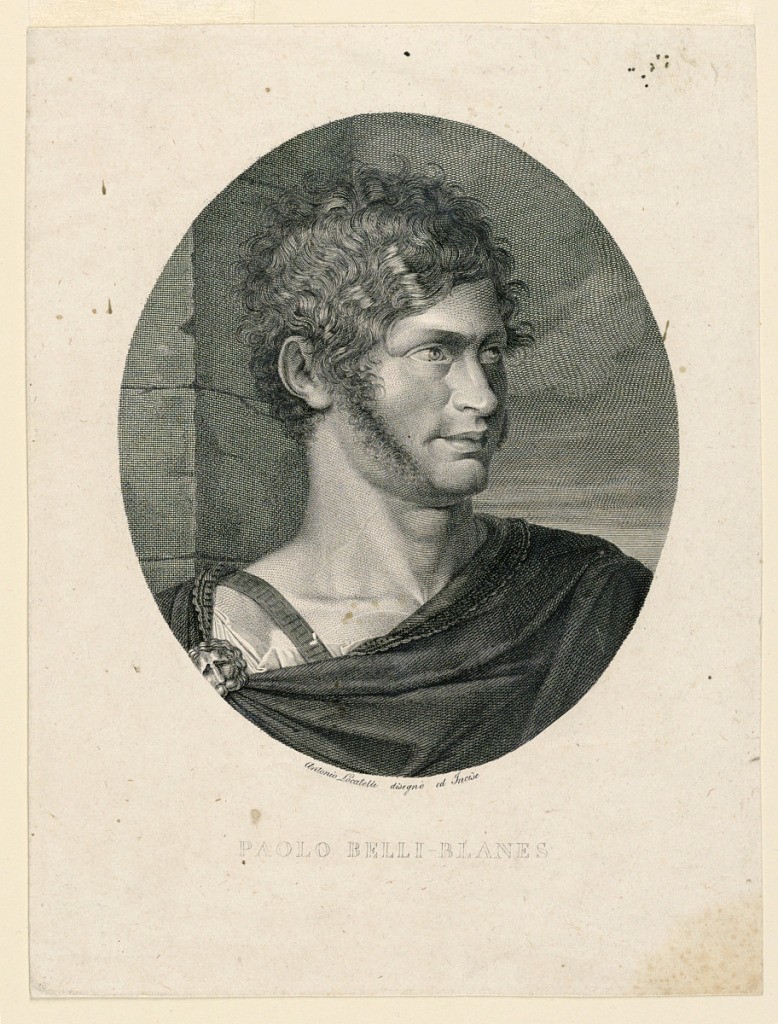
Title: Portrait of Paolo Belli (Blanes) (1780-1823)
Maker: Antonio Locatelli, Born 1800
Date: ca. 1840
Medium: Engraving on paper
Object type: Print
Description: Bust-length portrait of a young man in three-quarter view to right. Dressed like an ancient Roman; at left background, a stone wall.